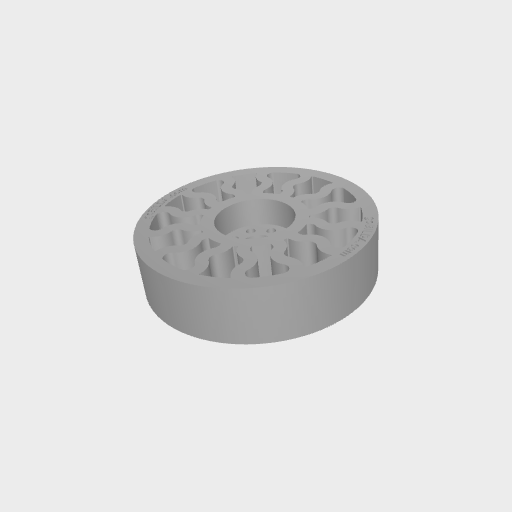
Part: IntakeWheel